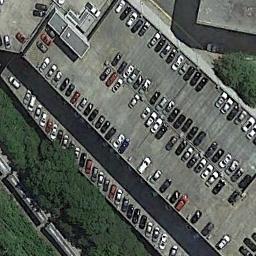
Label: parking_lot